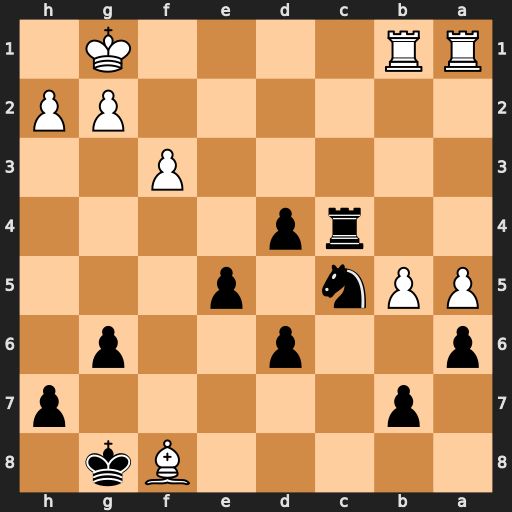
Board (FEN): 5Bk1/1p5p/p2p2p1/PPn1p3/2rp4/5P2/6PP/RR4K1
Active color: b
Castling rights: -
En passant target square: -
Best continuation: Kxf8 bxa6 bxa6